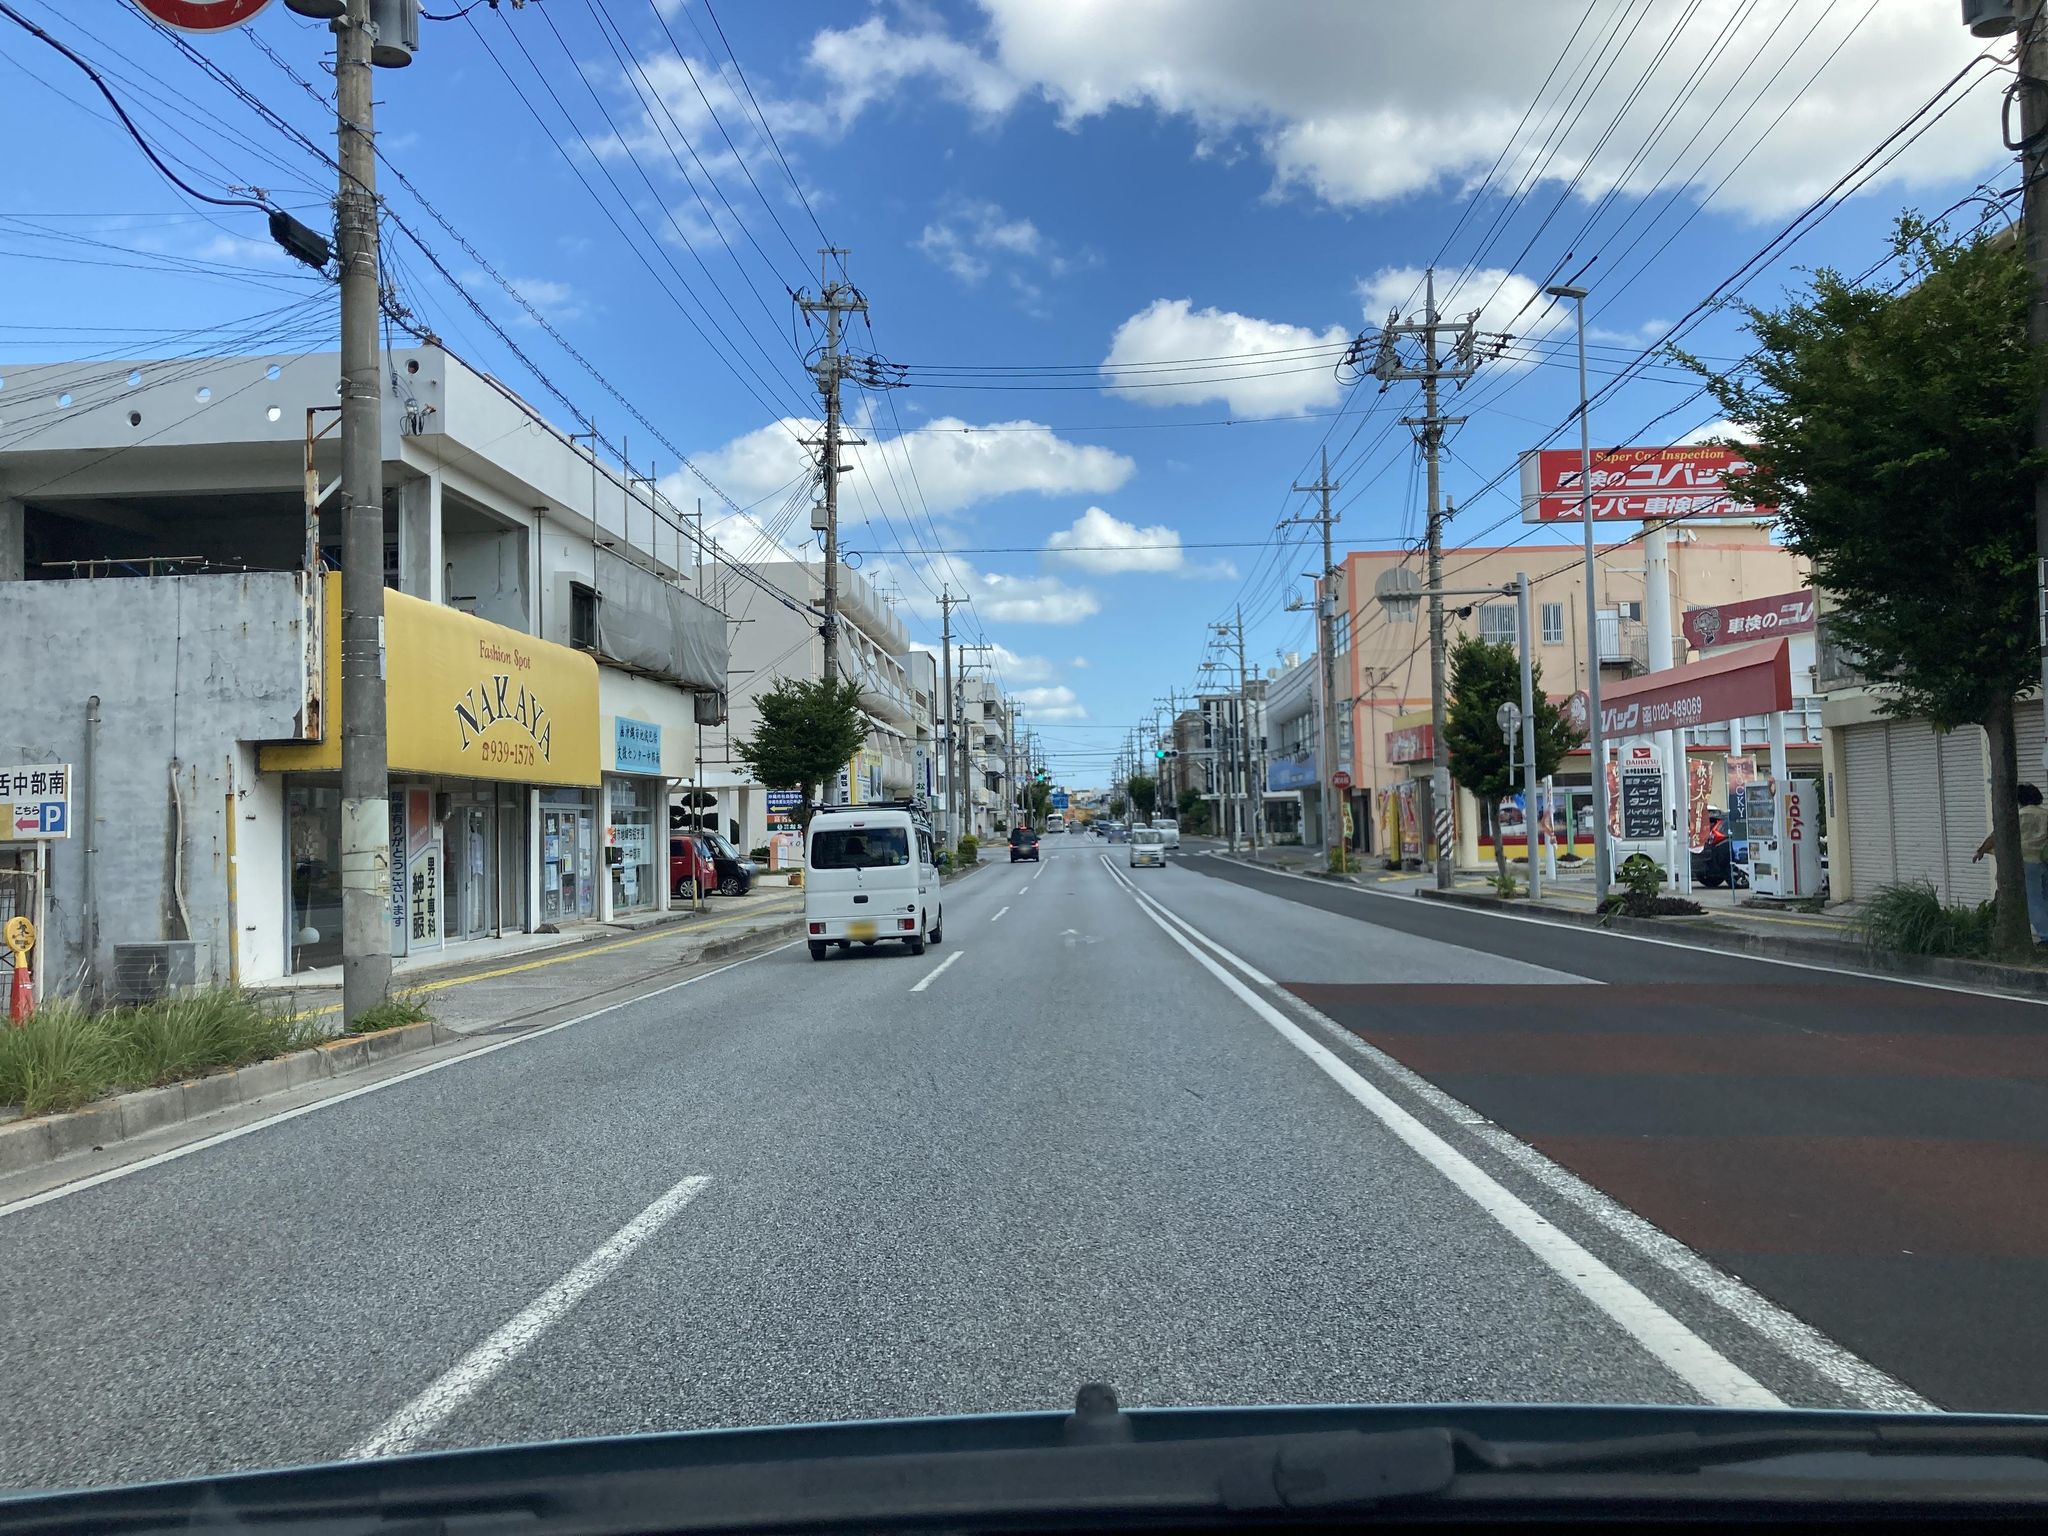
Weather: cloudy
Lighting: day
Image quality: good
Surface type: driving surface
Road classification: trunk
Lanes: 4.0
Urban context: urban centre
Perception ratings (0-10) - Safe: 2.3, Lively: 7.94, Beautiful: 3.76, Boring: 3.49, Depressing: 6.64, Wealthy: 1.62